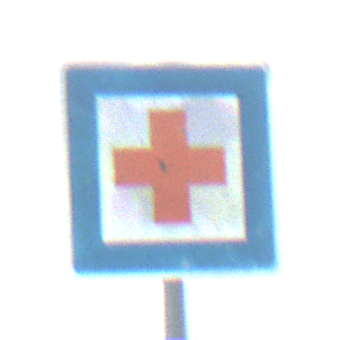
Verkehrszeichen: ErsteHilfe
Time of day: Midday
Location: Outdoor (Suburban)
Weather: Overcast
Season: NotSpecified
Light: Natural